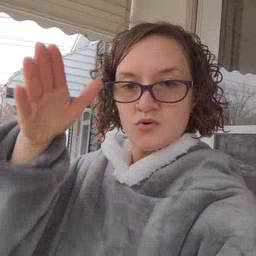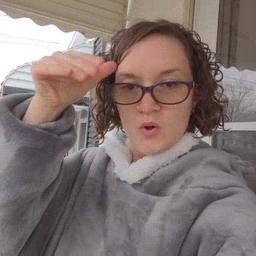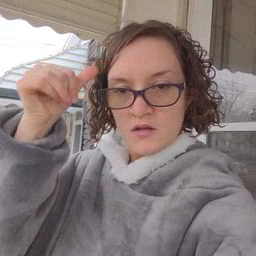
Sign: donkey